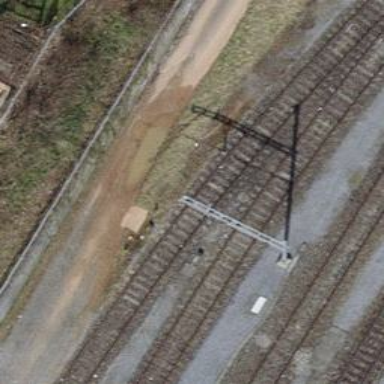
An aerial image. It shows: Railway siding with rails.